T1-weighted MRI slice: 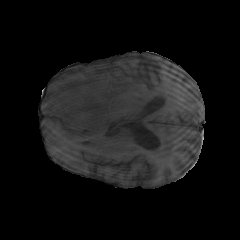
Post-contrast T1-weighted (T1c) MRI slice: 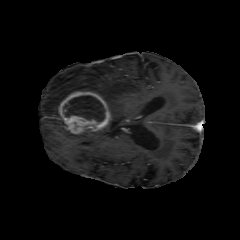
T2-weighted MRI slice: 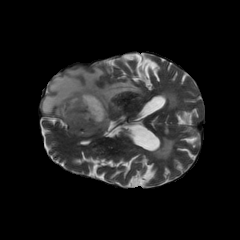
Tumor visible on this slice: yes